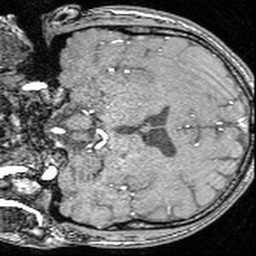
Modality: angio
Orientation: coronal
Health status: ill
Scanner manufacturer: siemens
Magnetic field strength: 3 T
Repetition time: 0.022 s
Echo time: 0.00395 s